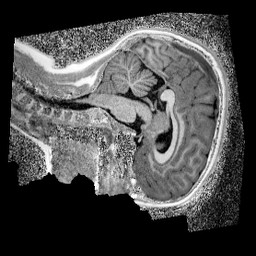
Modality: UNIT1_denoised
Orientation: sagittal
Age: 11
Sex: female
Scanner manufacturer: siemens
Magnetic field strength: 3 T
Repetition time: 4 s
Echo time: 0.00299 s